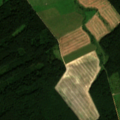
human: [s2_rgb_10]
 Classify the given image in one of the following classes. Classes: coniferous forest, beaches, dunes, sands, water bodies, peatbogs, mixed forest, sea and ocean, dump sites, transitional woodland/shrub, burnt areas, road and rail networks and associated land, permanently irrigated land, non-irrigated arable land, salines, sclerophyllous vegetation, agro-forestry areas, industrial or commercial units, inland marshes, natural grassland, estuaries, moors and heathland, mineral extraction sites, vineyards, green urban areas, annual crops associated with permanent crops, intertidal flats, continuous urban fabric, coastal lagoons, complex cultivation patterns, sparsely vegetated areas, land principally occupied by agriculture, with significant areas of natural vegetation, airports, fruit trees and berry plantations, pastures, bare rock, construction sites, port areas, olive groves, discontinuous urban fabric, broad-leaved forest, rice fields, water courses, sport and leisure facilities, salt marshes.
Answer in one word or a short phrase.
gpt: non-irrigated arable land, pastures, broad-leaved forest, mixed forest